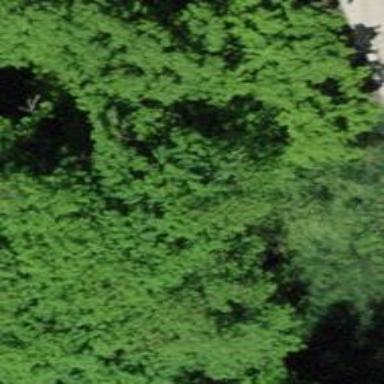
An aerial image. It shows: Broadleaved tree with lush leaves.